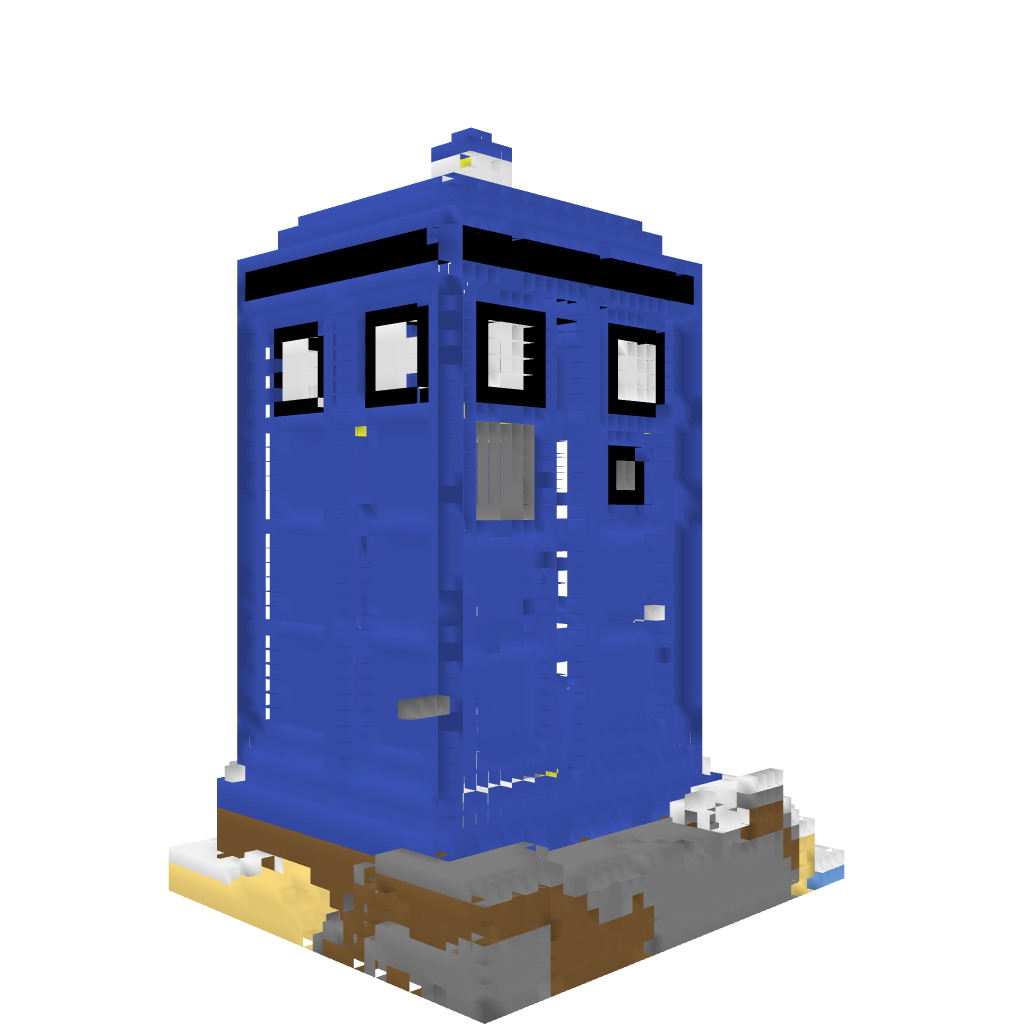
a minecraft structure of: The Tardis high quality